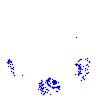
Particle: kaon